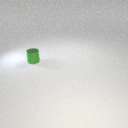
small green metal cylinder